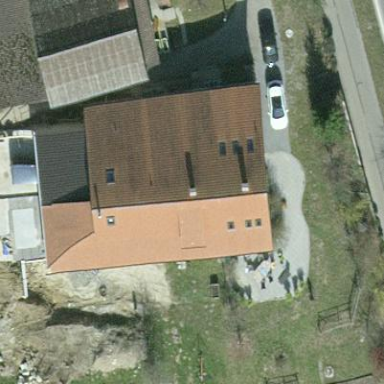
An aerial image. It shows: Farm building.